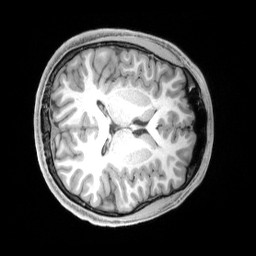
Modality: T1w
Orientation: axial
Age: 22
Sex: male
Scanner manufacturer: siemens
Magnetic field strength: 3 T
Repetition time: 2.4 s
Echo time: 0.00219 s